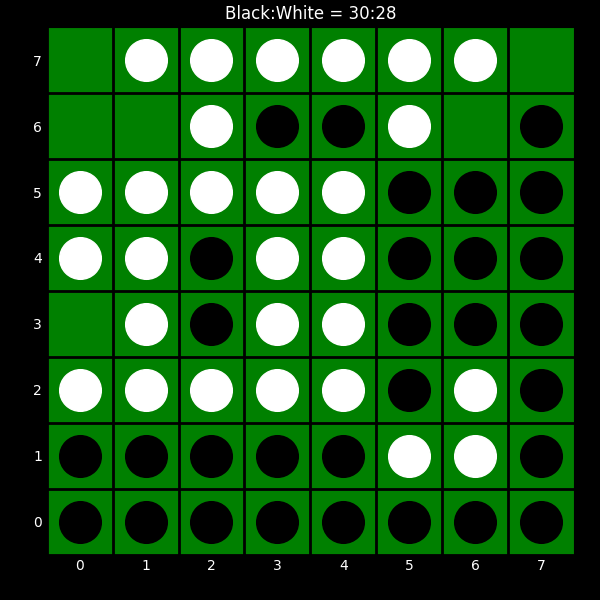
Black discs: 30
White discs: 28